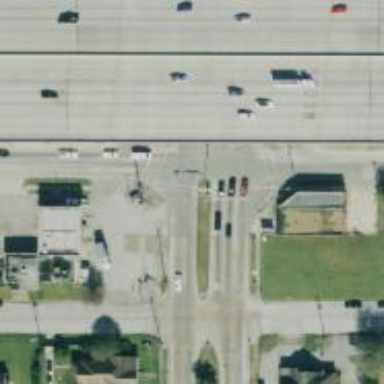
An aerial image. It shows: Secondary road with frontage road.